Aerial crown-view tile of a tropical tree (Barro Colorado Island, Panama), acquired 20250915:
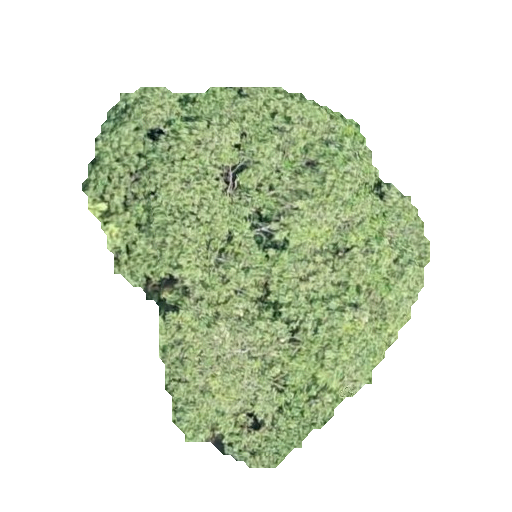
Species: Hieronyma alchorneoides
GBIF accepted scientific name: Hieronyma alchorneoides
Crown area: 128.171 m²